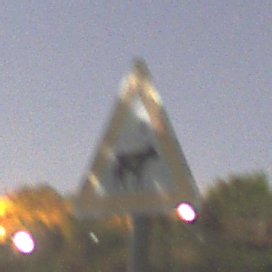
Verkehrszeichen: ViehtriebLinks
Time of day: Night
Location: Outdoor (Nature)
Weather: Clear
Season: NotSpecified
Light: Natural